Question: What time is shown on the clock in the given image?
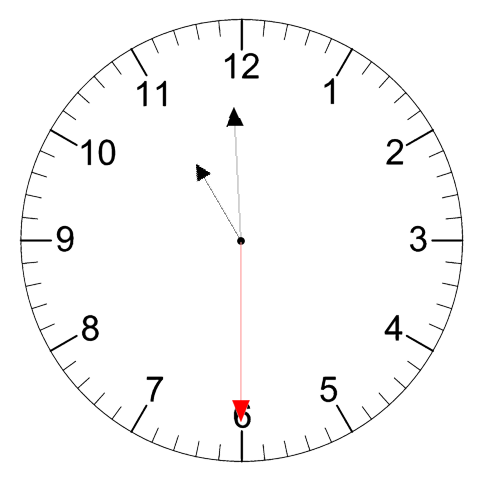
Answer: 10:59:30